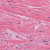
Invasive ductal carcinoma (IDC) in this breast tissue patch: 0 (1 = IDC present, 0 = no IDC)